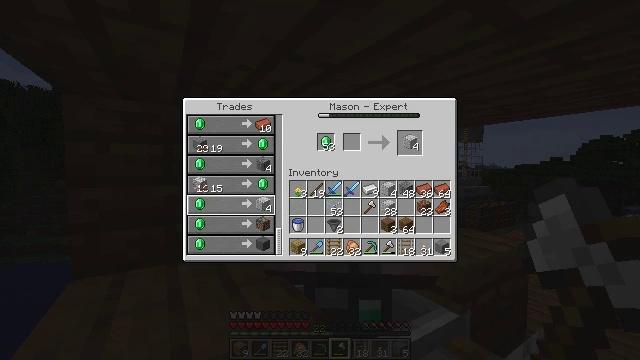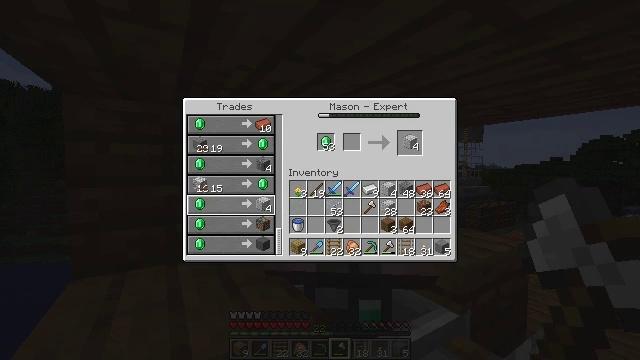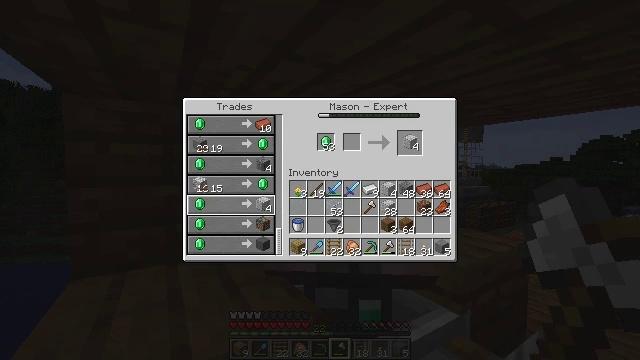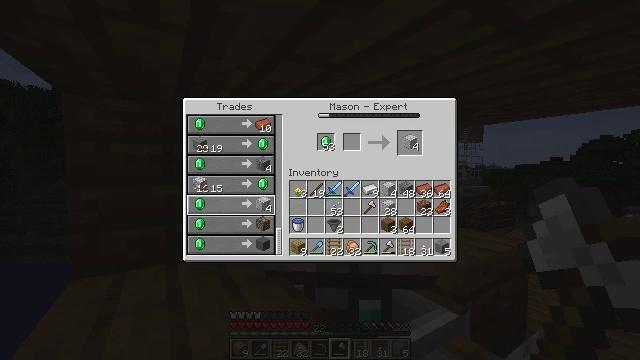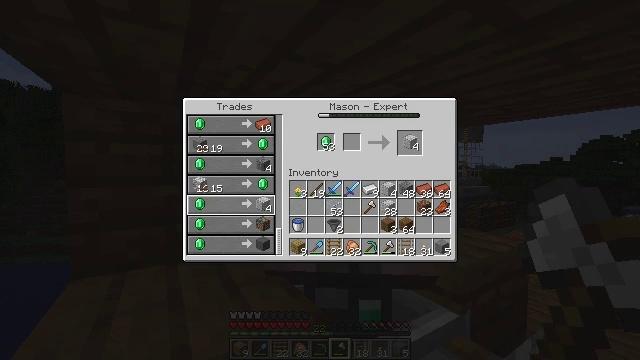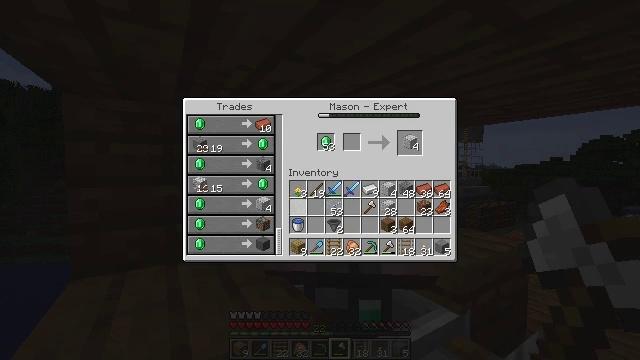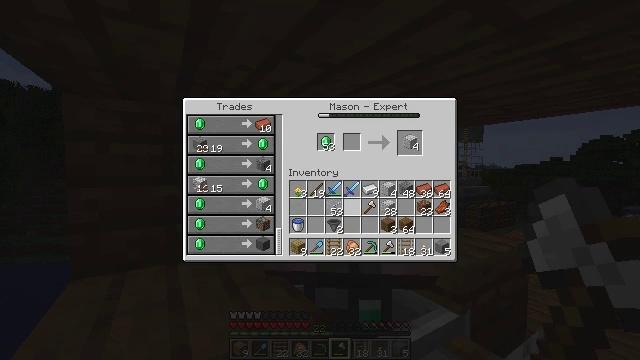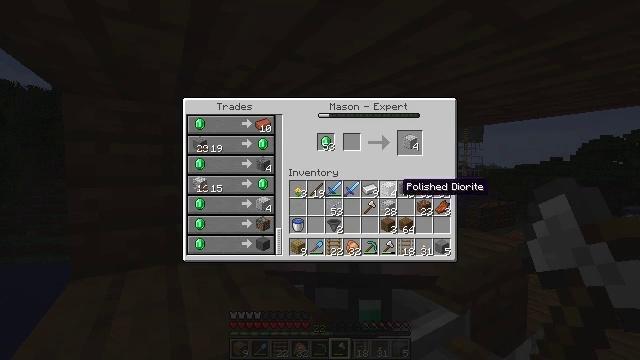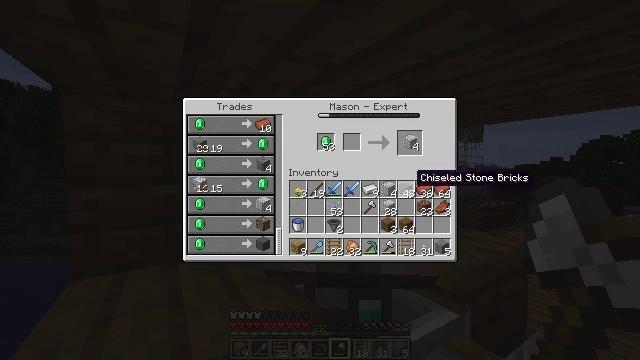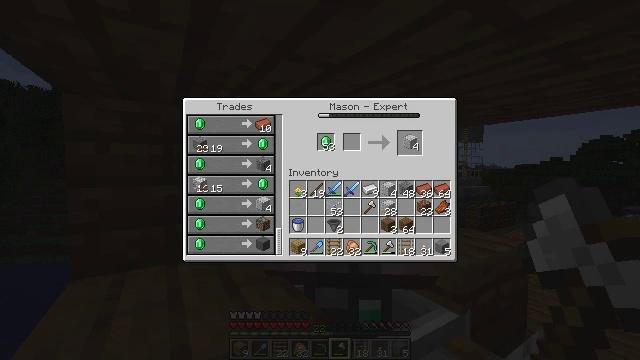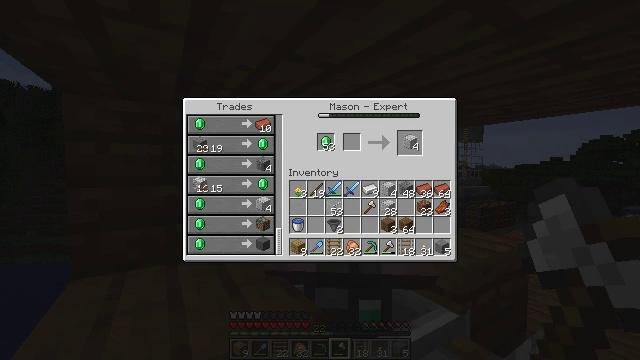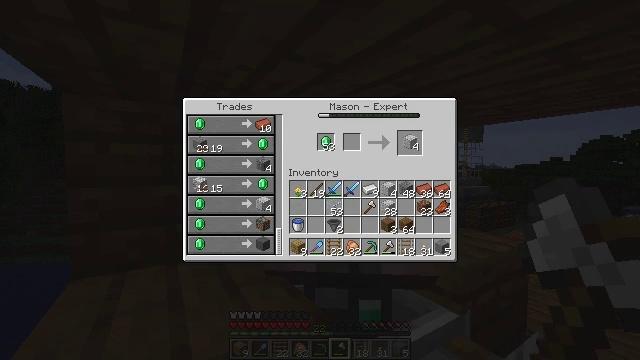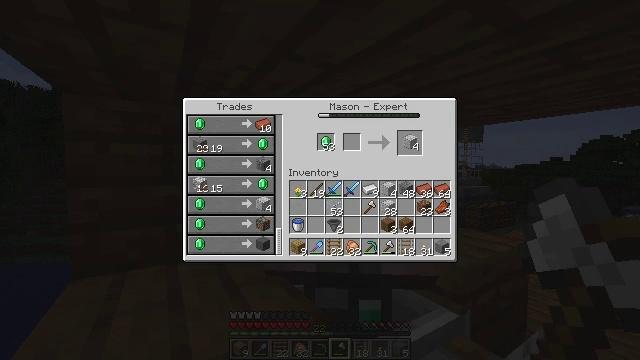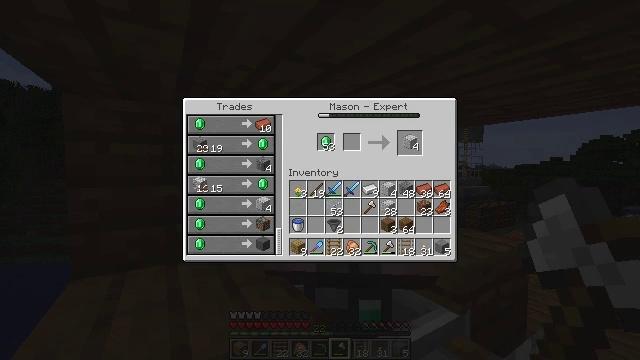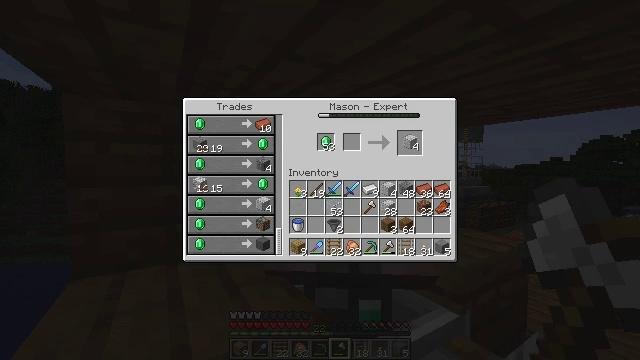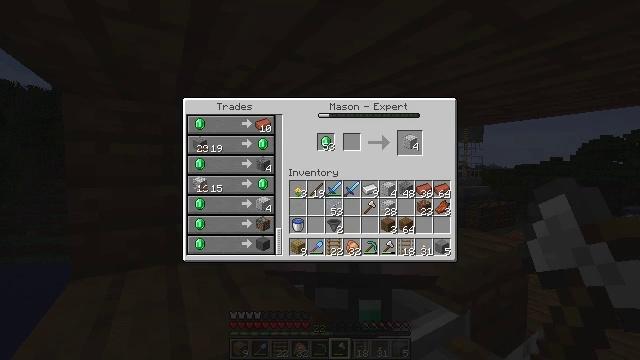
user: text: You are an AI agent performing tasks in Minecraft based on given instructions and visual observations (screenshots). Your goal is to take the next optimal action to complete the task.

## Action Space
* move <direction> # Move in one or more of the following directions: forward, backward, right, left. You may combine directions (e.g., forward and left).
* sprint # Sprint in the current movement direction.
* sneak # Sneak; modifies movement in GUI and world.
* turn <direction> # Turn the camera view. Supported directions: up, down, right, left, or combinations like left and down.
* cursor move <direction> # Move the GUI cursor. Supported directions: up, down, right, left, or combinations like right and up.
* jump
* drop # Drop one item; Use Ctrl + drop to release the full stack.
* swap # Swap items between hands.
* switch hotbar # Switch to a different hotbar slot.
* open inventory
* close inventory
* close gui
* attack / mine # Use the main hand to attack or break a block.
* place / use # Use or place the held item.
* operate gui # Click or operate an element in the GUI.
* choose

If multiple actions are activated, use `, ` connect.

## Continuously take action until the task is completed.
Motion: motion action
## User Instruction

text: Convert diorite into polished diorite in the crafting menu.
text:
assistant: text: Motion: no_op
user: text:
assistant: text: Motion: no_op
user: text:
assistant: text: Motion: no_op
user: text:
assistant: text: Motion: cursor move right
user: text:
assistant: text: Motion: cursor move right
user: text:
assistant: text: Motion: cursor move right
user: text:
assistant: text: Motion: cursor move right and up
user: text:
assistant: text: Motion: cursor move right and up
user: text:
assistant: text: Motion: cursor move right and up
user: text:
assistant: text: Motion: no_op
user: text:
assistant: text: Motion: no_op
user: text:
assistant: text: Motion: no_op
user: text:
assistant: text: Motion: no_op
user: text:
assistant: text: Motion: no_op
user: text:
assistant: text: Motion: no_op
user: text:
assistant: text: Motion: no_op
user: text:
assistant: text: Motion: no_op
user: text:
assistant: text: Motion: no_op
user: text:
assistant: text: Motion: no_op
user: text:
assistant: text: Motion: no_op
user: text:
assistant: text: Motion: no_op
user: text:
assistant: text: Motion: no_op
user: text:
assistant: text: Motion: no_op
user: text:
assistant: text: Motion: no_op
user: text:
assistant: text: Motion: no_op
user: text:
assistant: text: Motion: no_op
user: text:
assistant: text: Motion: no_op
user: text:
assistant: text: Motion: no_op
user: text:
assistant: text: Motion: no_op
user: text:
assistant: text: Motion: no_op